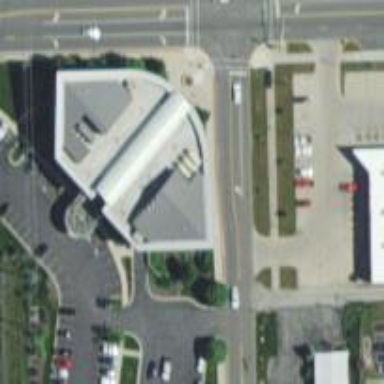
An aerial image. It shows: Bank building.